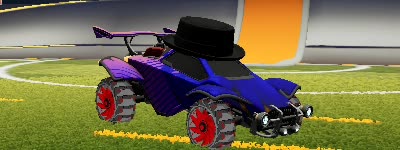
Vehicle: octane